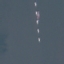
Land use / land cover: SeaLake